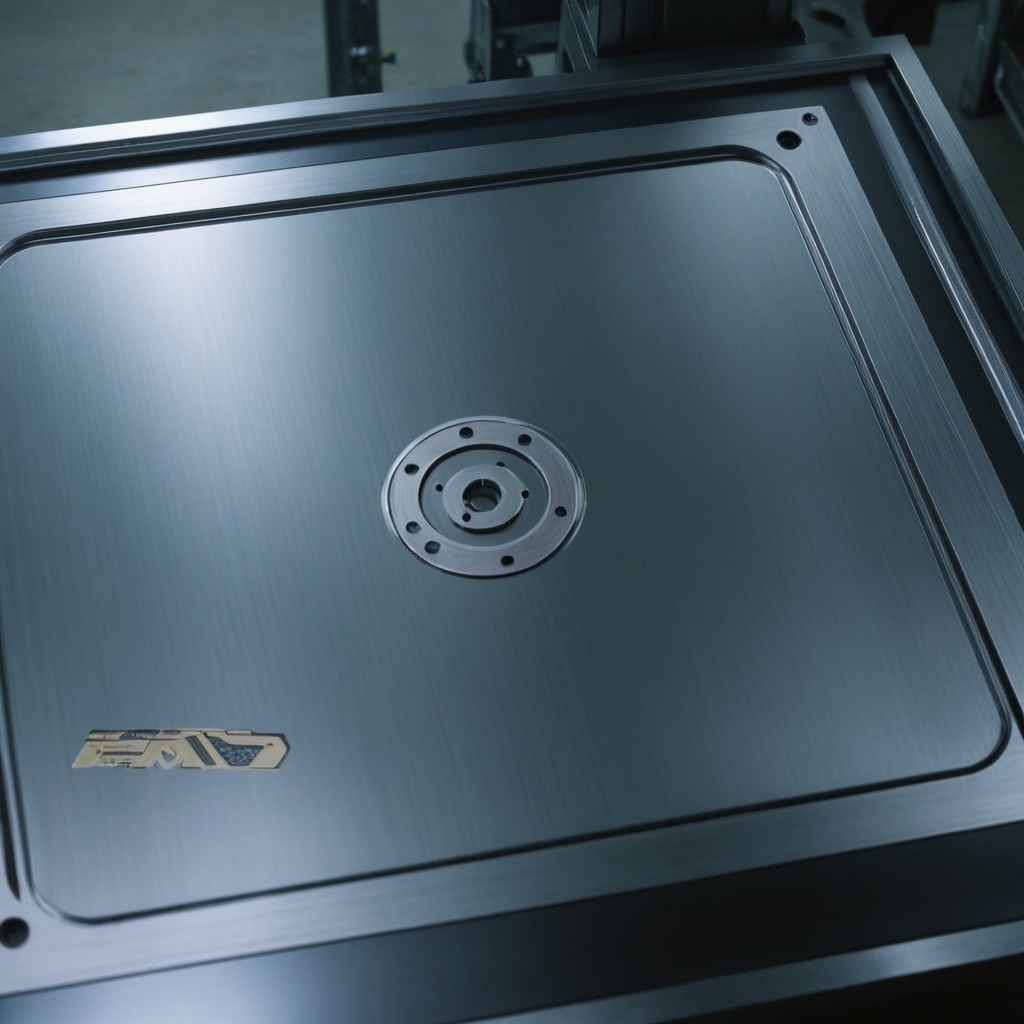
A utility knife lying on a metal table in a machine shop under fluorescent lights.